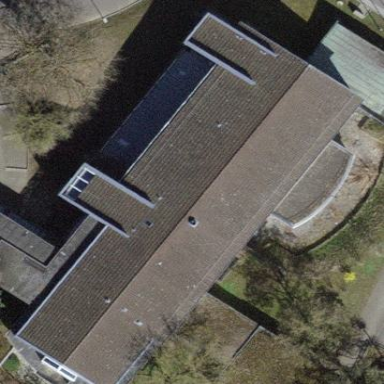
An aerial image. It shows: School building with tiled roof.